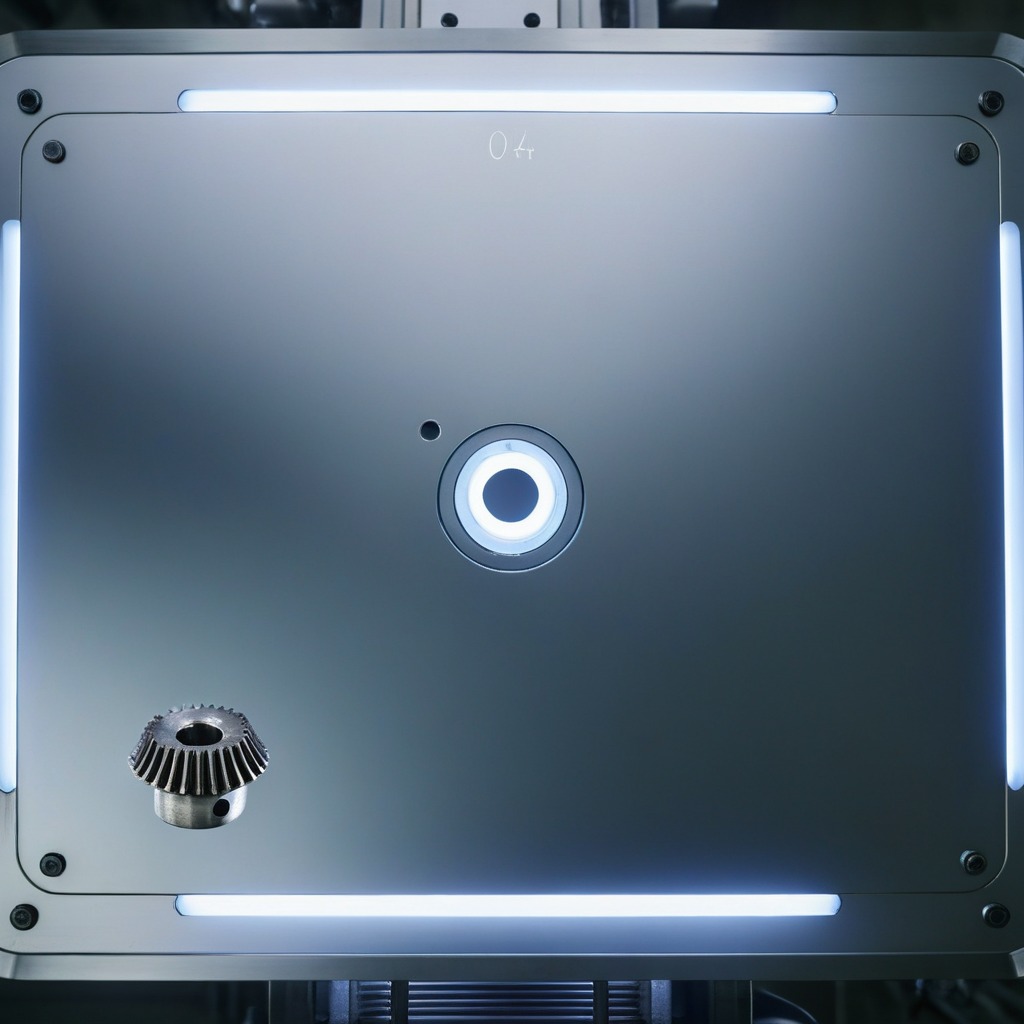
A steel gear with teeth is lying on a metal table in a machine shop under fluorescent lights.